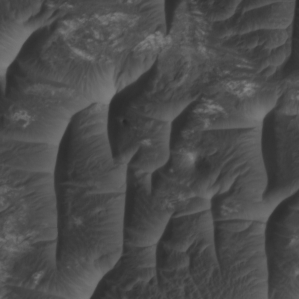
Label: non_frost